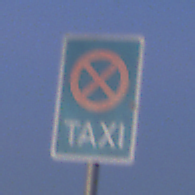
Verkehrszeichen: Taxenstand
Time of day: SunriseSunset
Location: Outdoor (Nature)
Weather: Clear
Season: NotSpecified
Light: Natural